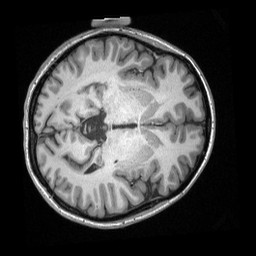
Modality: T1w
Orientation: axial
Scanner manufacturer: siemens
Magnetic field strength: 3 T
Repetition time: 2.3 s
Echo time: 0.00308 s